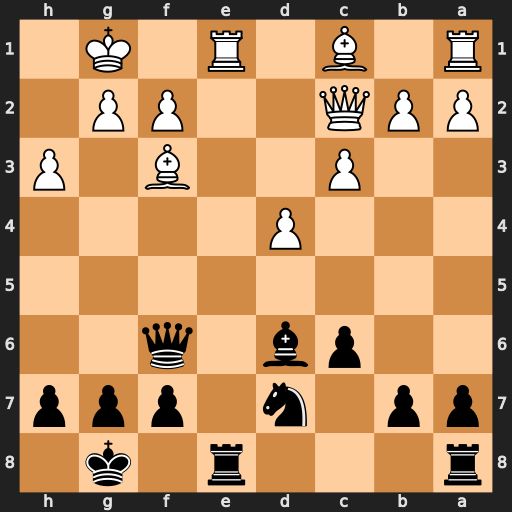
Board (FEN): r3r1k1/pp1n1ppp/2pb1q2/8/3P4/2P2B1P/PPQ2PP1/R1B1R1K1
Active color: b
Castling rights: -
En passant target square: -
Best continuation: Rxe1#